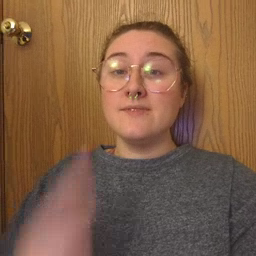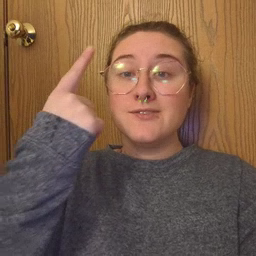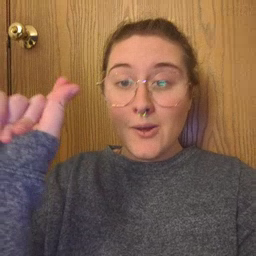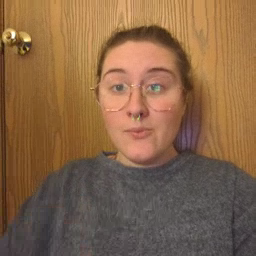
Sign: go